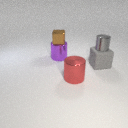
large red metal cylinder to the left of large gray rubber cube